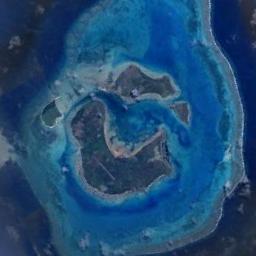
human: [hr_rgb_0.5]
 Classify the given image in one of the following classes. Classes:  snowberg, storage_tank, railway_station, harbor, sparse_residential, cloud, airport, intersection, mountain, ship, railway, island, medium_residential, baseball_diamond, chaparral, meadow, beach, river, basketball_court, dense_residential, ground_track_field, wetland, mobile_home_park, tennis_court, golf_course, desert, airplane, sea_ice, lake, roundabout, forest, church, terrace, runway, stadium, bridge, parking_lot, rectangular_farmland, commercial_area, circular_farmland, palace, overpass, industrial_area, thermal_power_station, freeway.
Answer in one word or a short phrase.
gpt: island